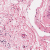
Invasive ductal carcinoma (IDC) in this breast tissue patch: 0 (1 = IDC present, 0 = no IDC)